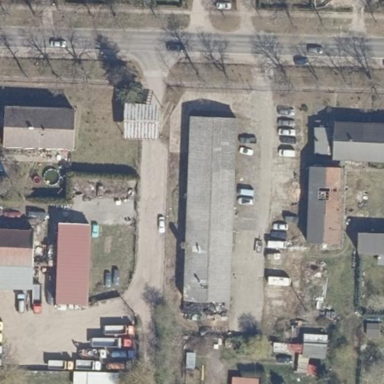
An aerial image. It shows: Commercial area with car repair shop.